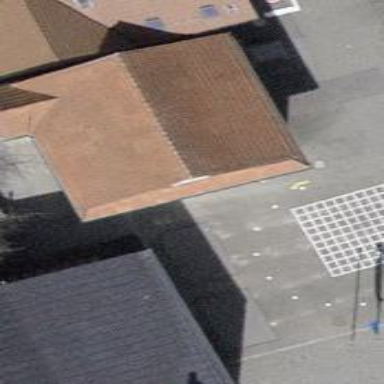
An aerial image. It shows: Village town hall building.